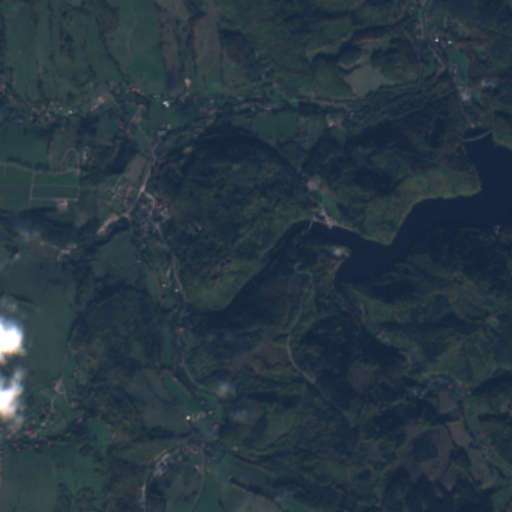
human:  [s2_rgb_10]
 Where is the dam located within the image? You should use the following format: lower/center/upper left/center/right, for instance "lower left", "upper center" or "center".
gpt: The dam is located in the upper right of the image.
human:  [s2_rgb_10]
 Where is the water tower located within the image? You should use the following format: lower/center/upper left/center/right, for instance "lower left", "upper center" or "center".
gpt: The water tower is located in the center left of the image.
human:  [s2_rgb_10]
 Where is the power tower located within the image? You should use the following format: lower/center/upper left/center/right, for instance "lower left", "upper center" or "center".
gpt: There is no power tower in the image.